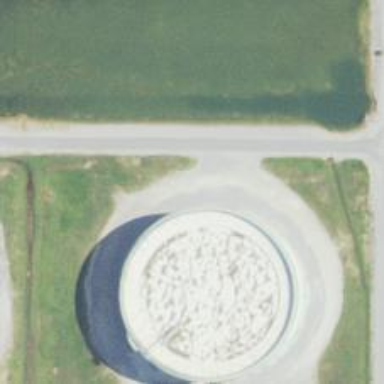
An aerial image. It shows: Storage tank that is man-made.